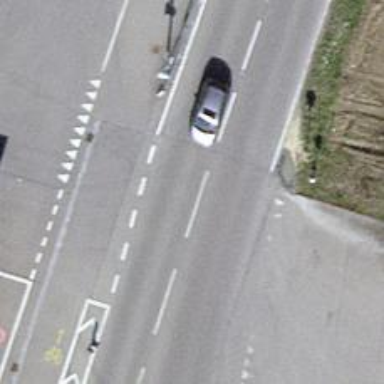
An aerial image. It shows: Secondary road with asphalt surface.